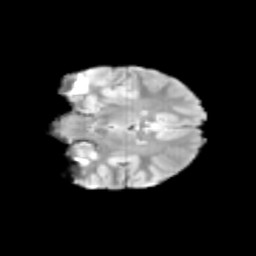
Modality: T2w
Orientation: coronal
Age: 11
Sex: female
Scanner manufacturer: siemens
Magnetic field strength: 3 T
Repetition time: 3.8 s
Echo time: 0.07 s